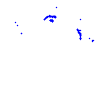
Particle: pion